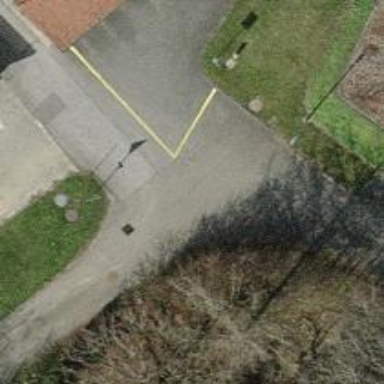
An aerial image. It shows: Smooth asphalt road in residential area.